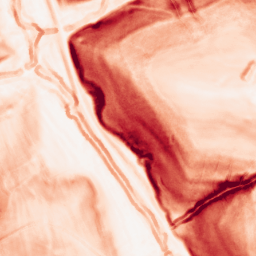
Category: morphological
Decomposition family: morphological_gradient
Decomposition parameters: size: 3
shape: disk
Upsampling method: linear_exact
Upsampling parameters: scale: 8
Upsampling scale: 8